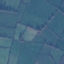
Label: Pasture